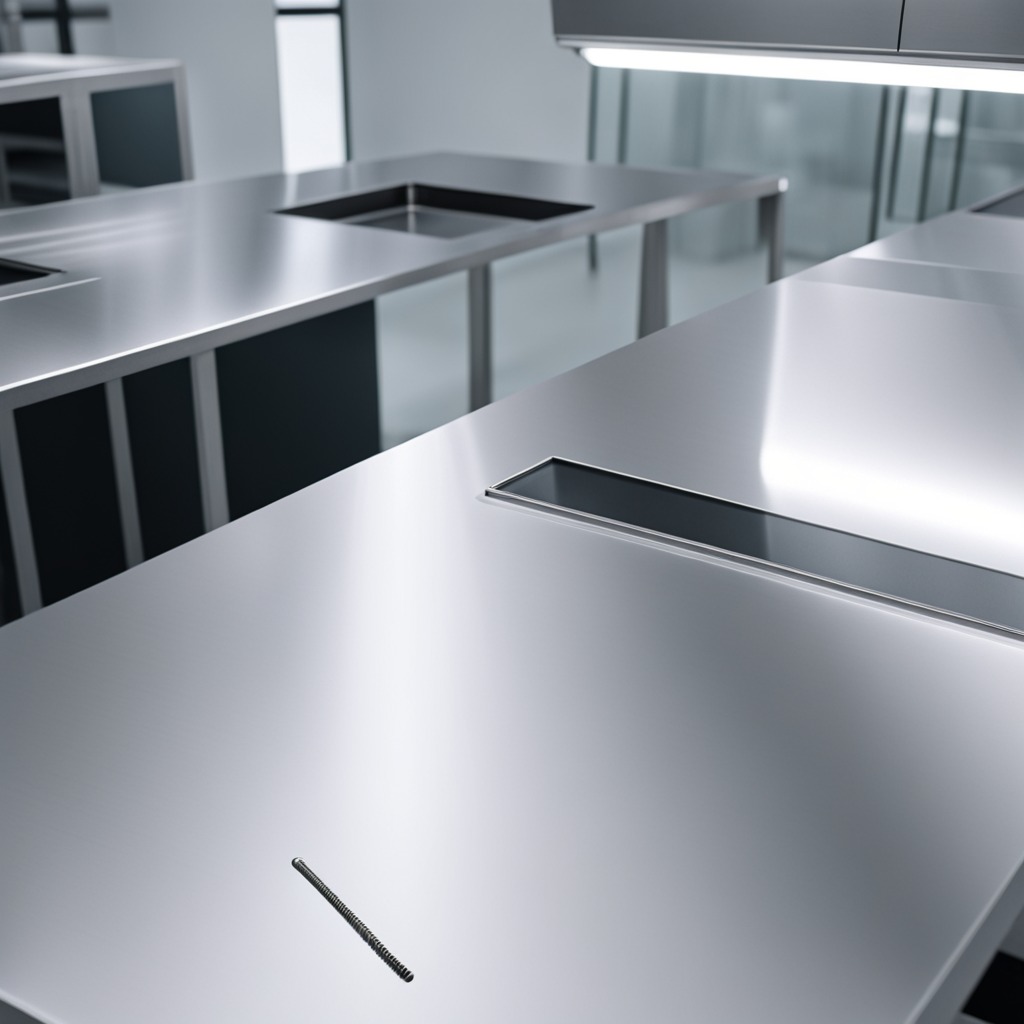
A coiled metal spring is lying on the stainless steel table in a high-end prototyping lab.